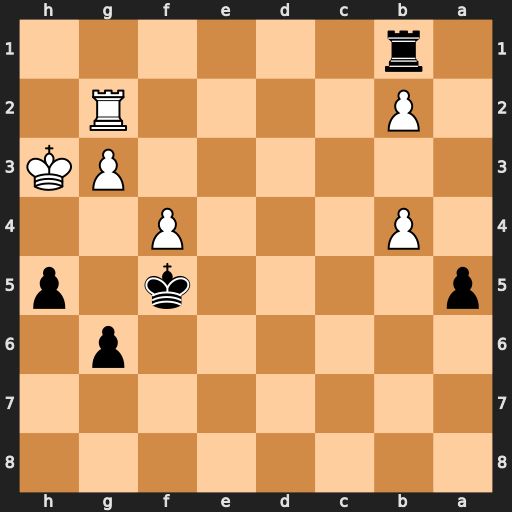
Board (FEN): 8/8/6p1/p4k1p/1P3P2/6PK/1P4R1/1r6
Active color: b
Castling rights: -
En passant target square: -
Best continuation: Rh1+ Rh2 Rxh2+ Kxh2 axb4